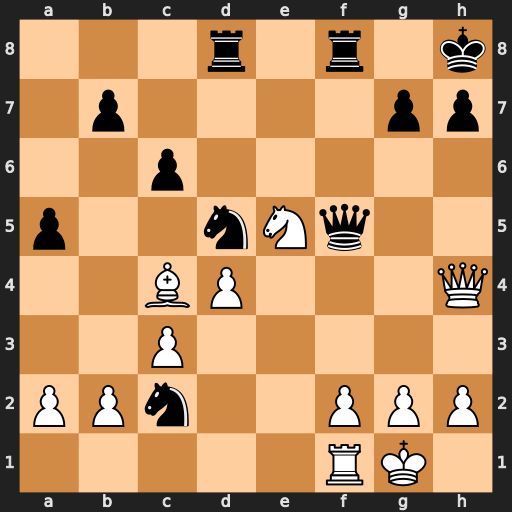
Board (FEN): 3r1r1k/1p4pp/2p5/p2nNq2/2BP3Q/2P5/PPn2PPP/5RK1
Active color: w
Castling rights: -
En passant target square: -
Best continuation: Bd3 g5 Qh6 Qxd3 Nxd3